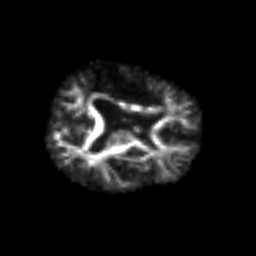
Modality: FA
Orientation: axial
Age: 54
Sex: male
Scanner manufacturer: siemens
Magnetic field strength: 3 T
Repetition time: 3.2 s
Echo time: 0.081 s